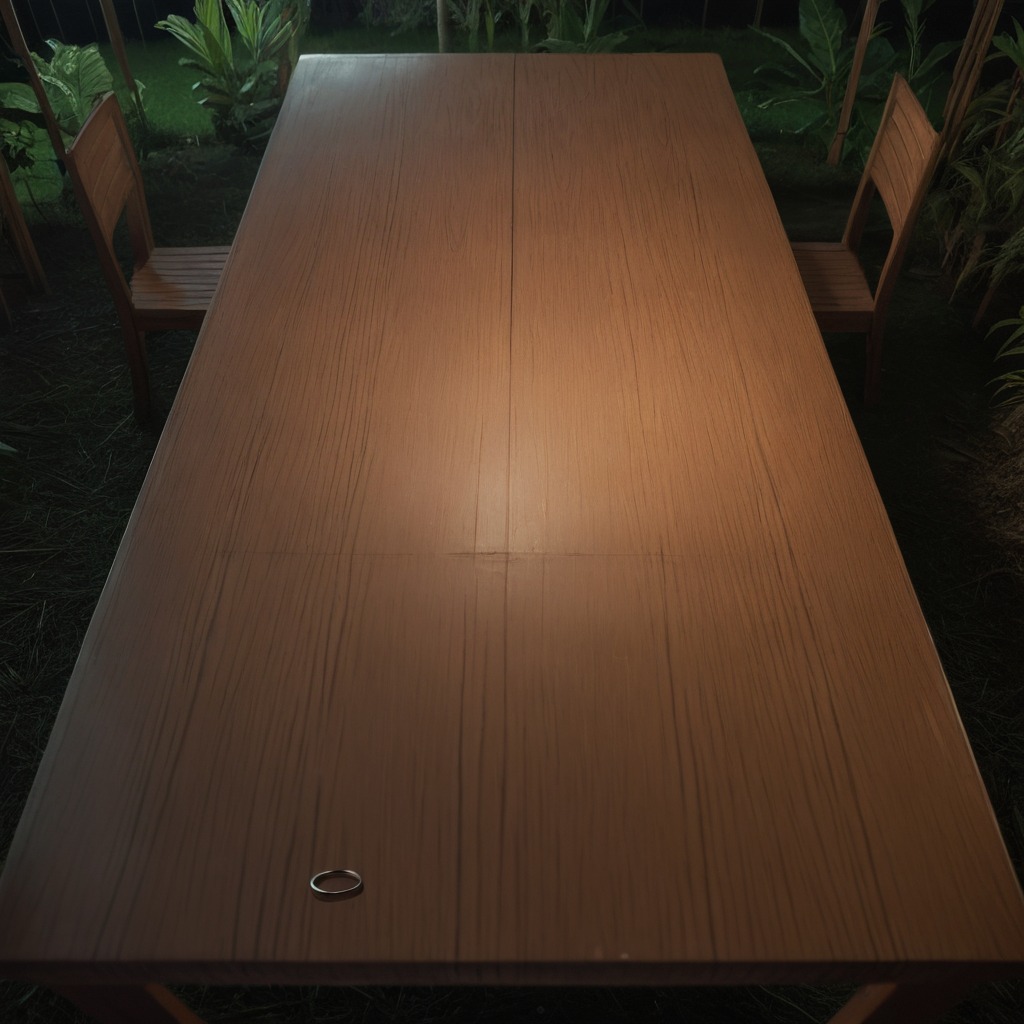
A rubber O-ring is lying on the wooden table.